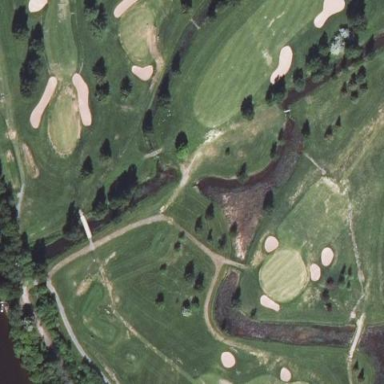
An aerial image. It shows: Water hazard on golf course. The hazard is natural water feature.